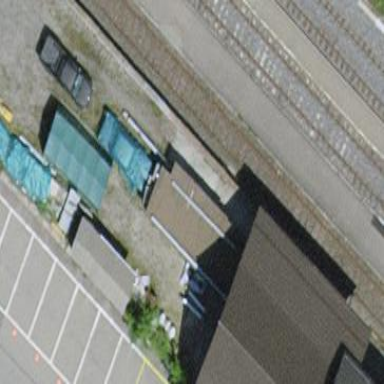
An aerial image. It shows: View of roof of building.